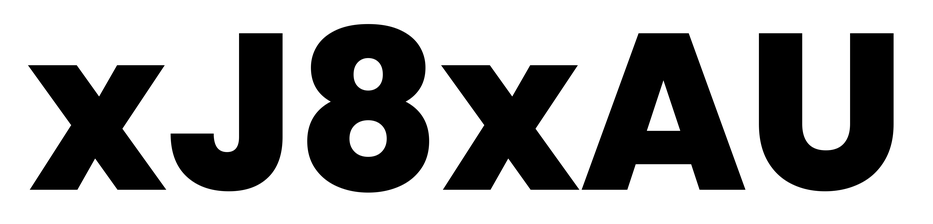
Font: Poppins-ExtraBold